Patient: sex F, age 47
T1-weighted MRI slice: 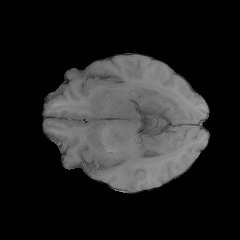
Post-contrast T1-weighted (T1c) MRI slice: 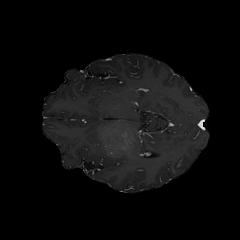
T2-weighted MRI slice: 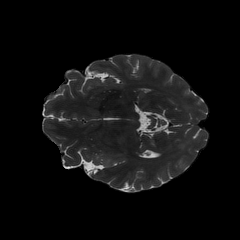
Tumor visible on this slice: yes
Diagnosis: Astrocytoma, IDH-wildtype
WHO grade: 2